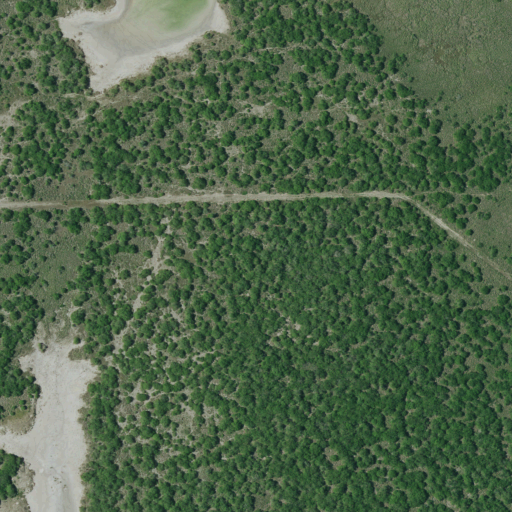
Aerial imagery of mountain in Texas named Alazan Mott containing herbaceous wetlands, grassland, shrub, barren land, and open water